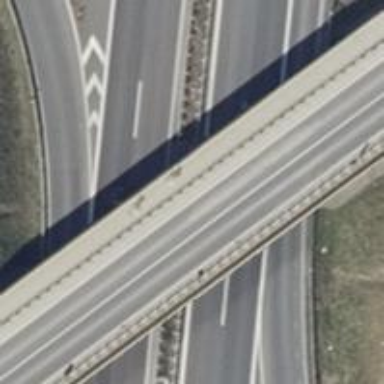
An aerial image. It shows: Asphalt motorway.